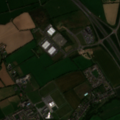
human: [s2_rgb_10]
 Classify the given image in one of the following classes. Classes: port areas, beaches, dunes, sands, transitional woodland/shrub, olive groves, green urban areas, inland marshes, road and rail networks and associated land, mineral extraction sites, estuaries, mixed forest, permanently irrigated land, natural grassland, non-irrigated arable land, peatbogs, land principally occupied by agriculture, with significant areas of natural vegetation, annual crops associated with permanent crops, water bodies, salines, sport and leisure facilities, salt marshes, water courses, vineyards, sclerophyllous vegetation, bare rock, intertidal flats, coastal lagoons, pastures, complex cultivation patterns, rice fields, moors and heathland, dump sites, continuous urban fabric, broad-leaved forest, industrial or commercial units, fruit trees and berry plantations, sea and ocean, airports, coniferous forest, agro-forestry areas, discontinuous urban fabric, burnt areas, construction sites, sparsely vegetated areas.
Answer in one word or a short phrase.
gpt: discontinuous urban fabric, road and rail networks and associated land, non-irrigated arable land, pastures